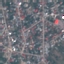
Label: Residential